Question: i have implemented a simple image resampler in OpenCL which uses the Lanczos function.
Lanczos is defined by:

Written in C:
'''
inline
float lanczos(float x, float a) {
if( x > fabs(a) ) return 0.0f;
if( x == 0.0f ) return 1.0f;
float pix = pi * x;
return sinc(pix)*sinc(pix/a);
}
'''
Why is there a special case for 0? When i pass 0 to the formular it returns 1. But if i don't include the check for x == 0 it doesn't work.
Could someone shed some light for me?
Florian
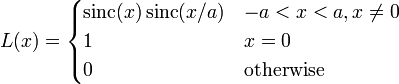
Answer: Paul already answered, but in case OP wants to know why 0 is special case =>
1) x->0, sin(x)/x = 0/0 and this is <URL>.
2) One way to solve this problem is to expand sin(x)/x into Taylor series about zero point, by doing this we get:
3) By substituting 0 into x we see that series converges to 1.